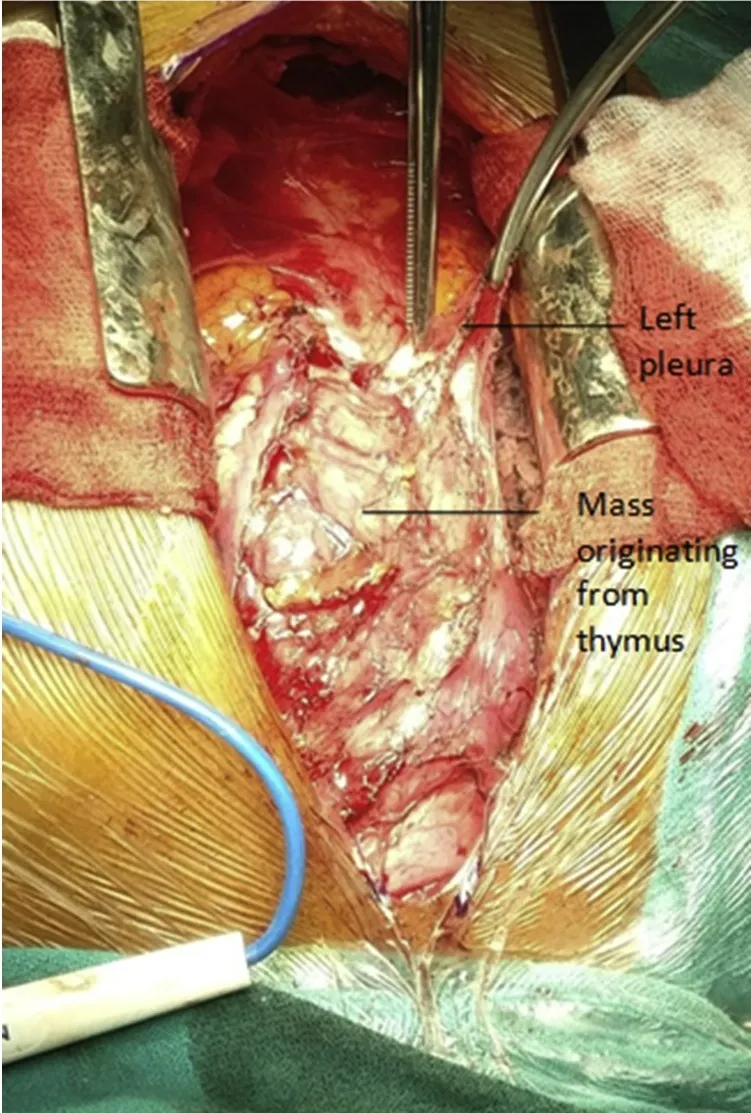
Intraoperative picture showing thymoma being separated from left pleura.
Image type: medical_photograph (other_medical_photograph)